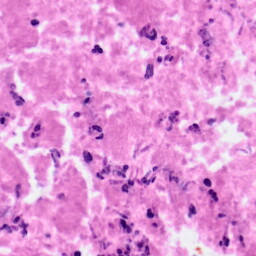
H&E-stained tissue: Pancreatic